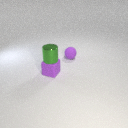
small purple rubber cube below small green metal cylinder